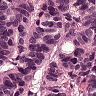
Metastatic tissue present: yes